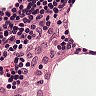
Metastatic tissue present: no